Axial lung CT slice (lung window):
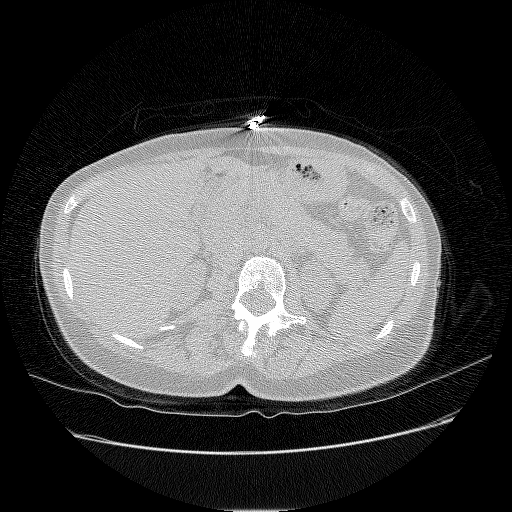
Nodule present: no